Question: I have a custom button that I want to make top-left border of it look like normal round rectangle.
I found code that makes all corners round:
'''
_myButton.layer.cornerRadius = 8;
_myButton.layer.borderWidth = 0.5;
_myButton.layer.borderColor = [UIColor grayColor].CGColor;
_myButton.clipsToBounds = YES;
'''

How can I fix the code to make it round just in the top-left side?
---
Edit:
'''
_myButton.layer.borderWidth = 2;
_myButton.layer.borderColor = [UIColor blackColor].CGColor;
UIBezierPath *maskPath = [UIBezierPath bezierPathWithRoundedRect:_myButton.bounds
byRoundingCorners:UIRectCornerTopLeft | UIRectCornerTopRight
cornerRadii:CGSizeMake(7.0, 7.0)];
CAShapeLayer *maskLayer = [[CAShapeLayer alloc] init];
maskLayer.frame = _myButton.bounds;
maskLayer.path = maskPath.CGPath;
_myButton.layer.mask = maskLayer;
[maskLayer release];
'''
This code does not work. The whole button disappears.
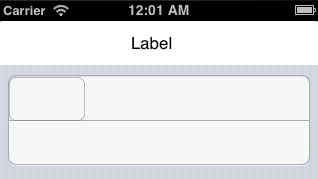
Answer: You almost got it, but, after building your 'CAShapeLayer', use it to add itself as a sublayer of your button's layer, not as an alpha mask to hide some parts of your button (in that case the corners).
'''
UIButton* button = [UIButton buttonWithType:UIButtonTypeCustom];
button.frame = CGRectMake(10,300,300,40);
[button setTitle:@"Hey" forState:(UIControlStateNormal)];
[button setTitleColor:[UIColor blueColor] forState:(UIControlStateNormal)];
UIBezierPath *shapePath = [UIBezierPath bezierPathWithRoundedRect:button.bounds
byRoundingCorners:UIRectCornerTopLeft | UIRectCornerTopRight
cornerRadii:CGSizeMake(7.0, 7.0)];
CAShapeLayer *shapeLayer = [CAShapeLayer layer];
shapeLayer.frame = button.bounds;
shapeLayer.path = shapePath.CGPath;
shapeLayer.fillColor = [UIColor clearColor].CGColor;
shapeLayer.strokeColor = [UIColor blackColor].CGColor;
shapeLayer.lineWidth = 2;
[button.layer addSublayer:shapeLayer];
[self.view addSubview:button];
'''